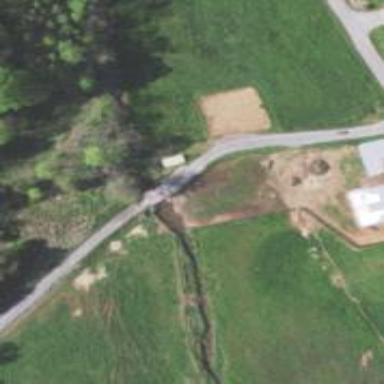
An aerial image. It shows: Culvert tunnel.